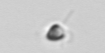
Label: Pyramimonas